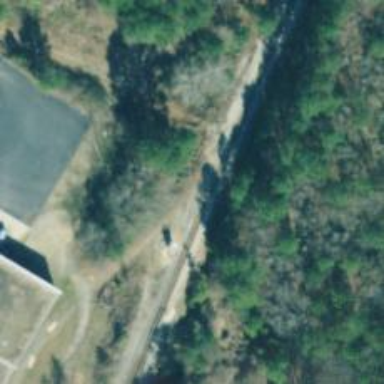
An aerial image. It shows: Abandoned railway spur.